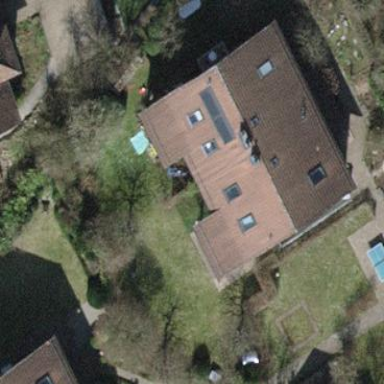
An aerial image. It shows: Semidetached house with gabled roof.